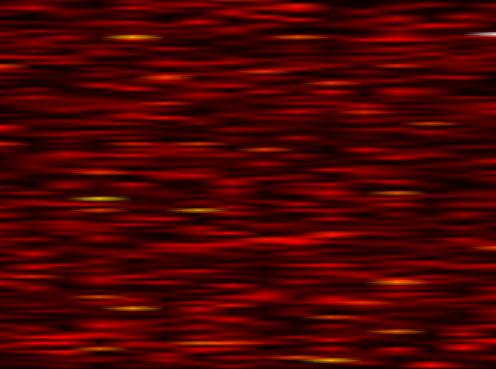
Label: UFMC